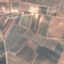
Land use / land cover class: PermanentCrop